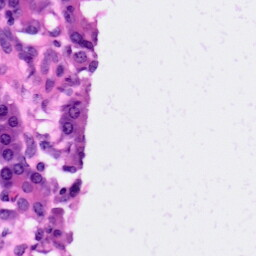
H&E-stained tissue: Pancreatic